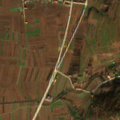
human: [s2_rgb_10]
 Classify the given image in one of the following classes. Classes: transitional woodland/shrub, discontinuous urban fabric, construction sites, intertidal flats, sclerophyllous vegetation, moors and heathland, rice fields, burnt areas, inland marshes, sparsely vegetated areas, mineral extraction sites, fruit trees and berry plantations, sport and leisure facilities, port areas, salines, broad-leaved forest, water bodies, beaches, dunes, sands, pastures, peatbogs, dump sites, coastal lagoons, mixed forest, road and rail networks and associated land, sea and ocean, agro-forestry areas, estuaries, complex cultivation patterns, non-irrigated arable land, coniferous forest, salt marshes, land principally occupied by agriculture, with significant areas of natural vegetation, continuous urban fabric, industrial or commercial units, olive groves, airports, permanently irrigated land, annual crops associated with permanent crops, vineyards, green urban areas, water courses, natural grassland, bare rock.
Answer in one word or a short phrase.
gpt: discontinuous urban fabric, non-irrigated arable land, complex cultivation patterns, land principally occupied by agriculture, with significant areas of natural vegetation, transitional woodland/shrub